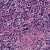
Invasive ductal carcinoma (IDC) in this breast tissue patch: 1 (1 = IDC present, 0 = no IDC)